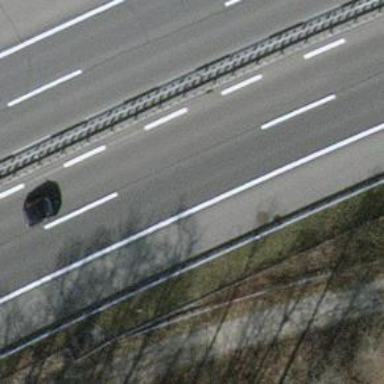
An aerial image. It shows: Asphalt motorway.